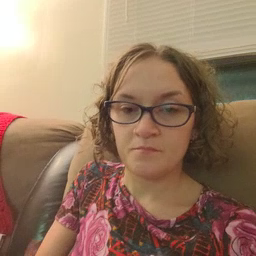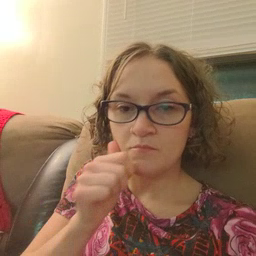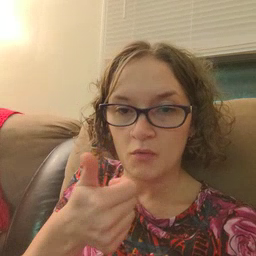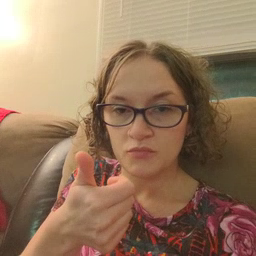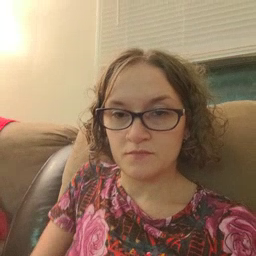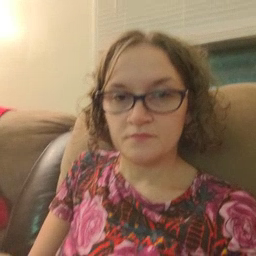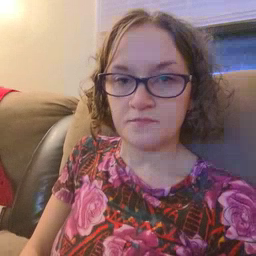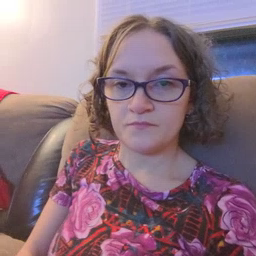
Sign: tomorrow